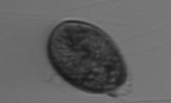
Label: Prorocentrum